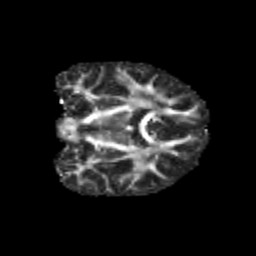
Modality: FA
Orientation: coronal
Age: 9
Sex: male
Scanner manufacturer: siemens
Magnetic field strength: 3 T
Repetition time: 3.8 s
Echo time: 0.07 s